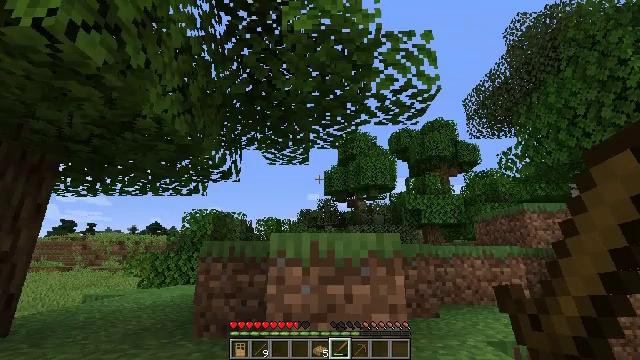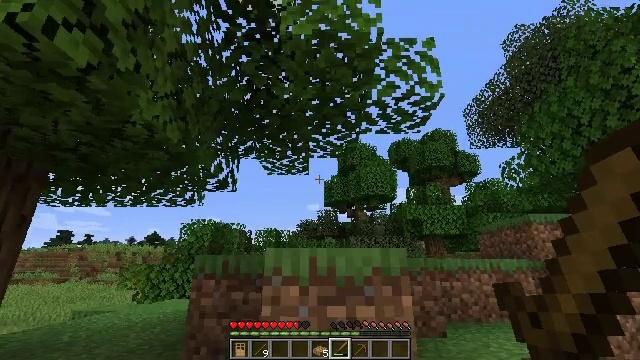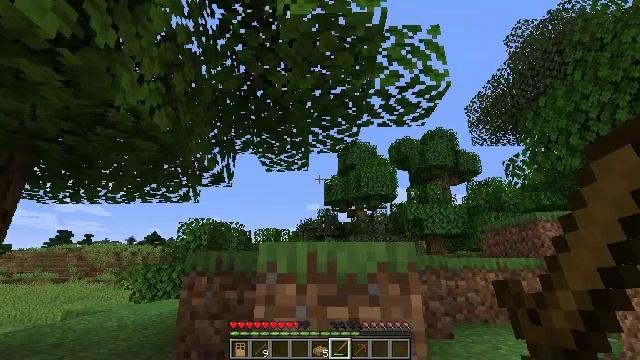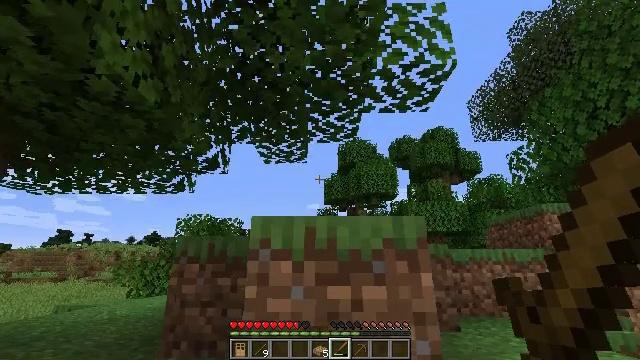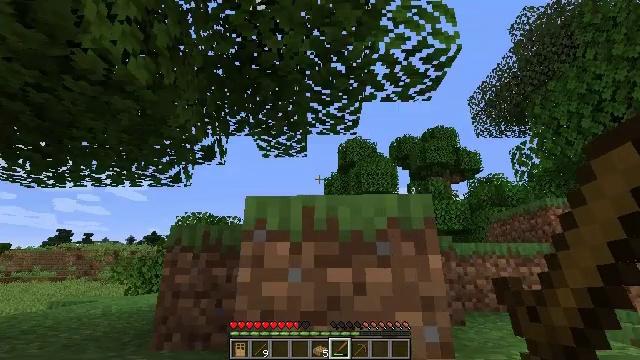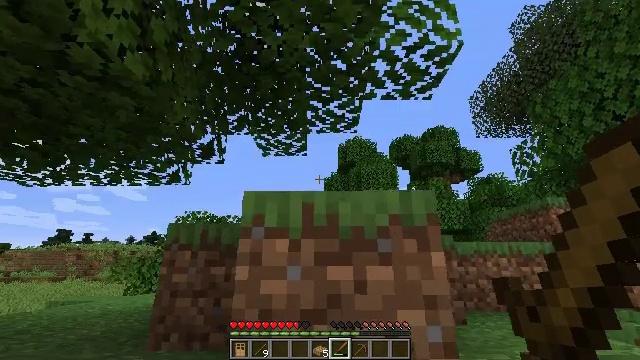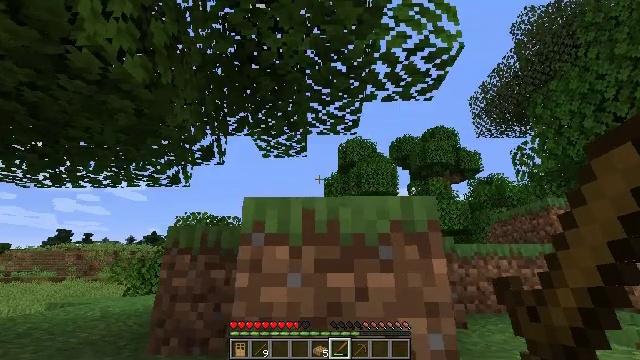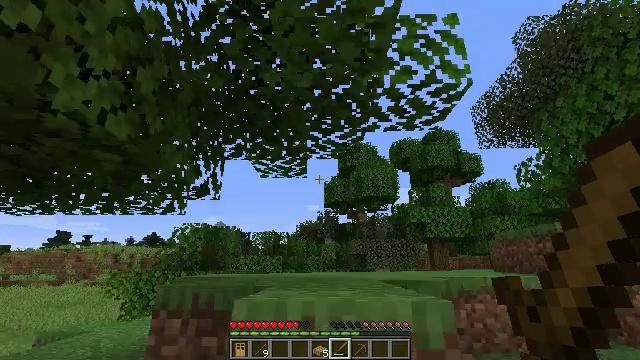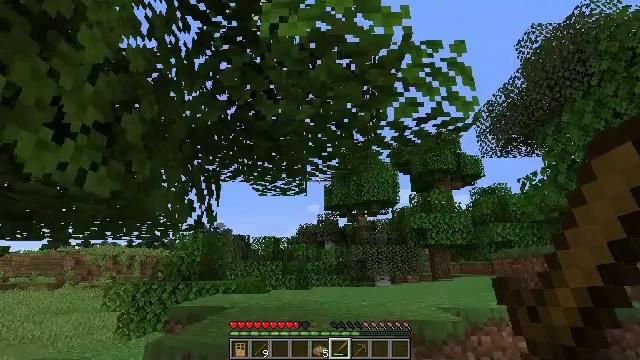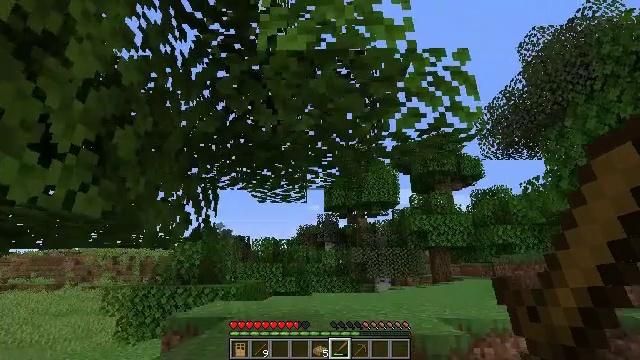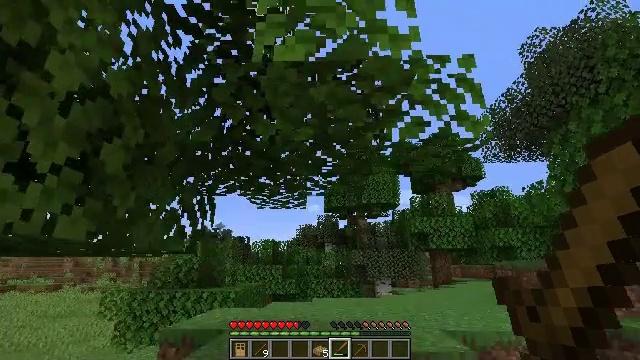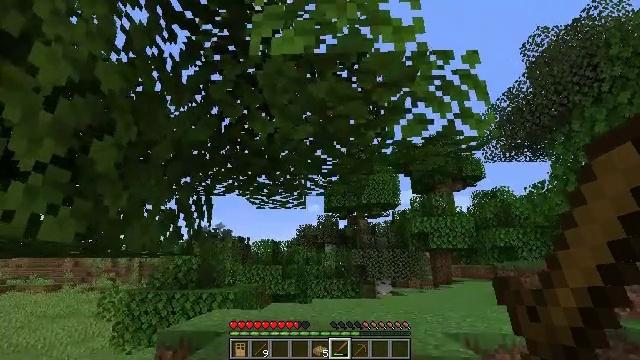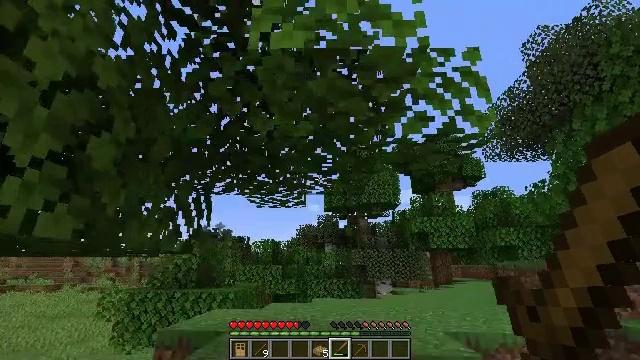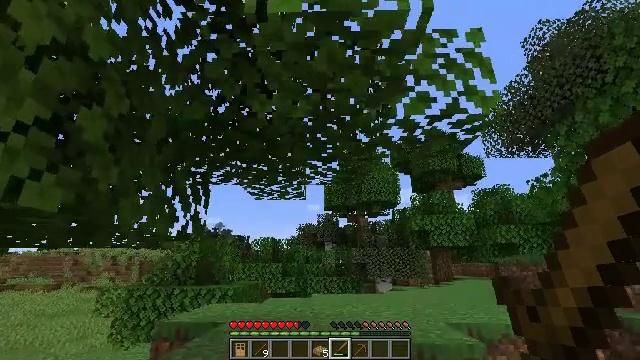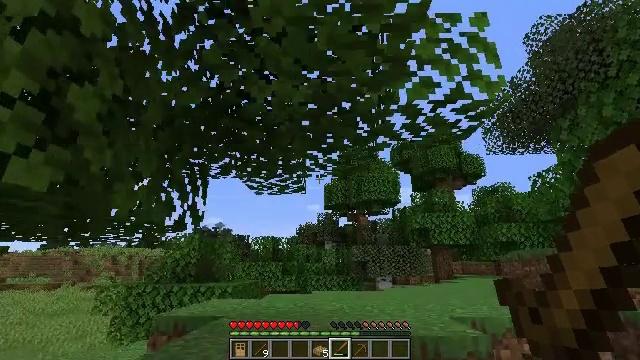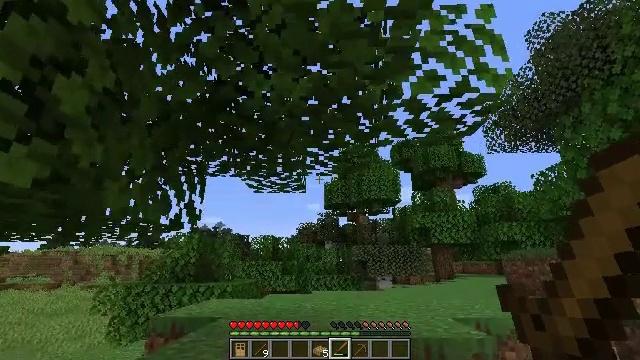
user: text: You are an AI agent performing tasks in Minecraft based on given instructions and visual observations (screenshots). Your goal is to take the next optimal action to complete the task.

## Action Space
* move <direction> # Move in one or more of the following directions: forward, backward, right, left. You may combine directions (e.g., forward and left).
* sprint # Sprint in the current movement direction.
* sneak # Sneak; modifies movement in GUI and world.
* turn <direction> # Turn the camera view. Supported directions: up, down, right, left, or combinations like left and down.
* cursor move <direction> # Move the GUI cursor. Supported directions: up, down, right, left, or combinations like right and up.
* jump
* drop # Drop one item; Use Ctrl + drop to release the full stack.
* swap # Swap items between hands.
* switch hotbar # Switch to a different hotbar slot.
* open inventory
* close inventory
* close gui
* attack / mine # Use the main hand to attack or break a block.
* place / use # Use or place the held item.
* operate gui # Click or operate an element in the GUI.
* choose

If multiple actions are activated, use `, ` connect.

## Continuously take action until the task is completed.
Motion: motion action
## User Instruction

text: Mine oak leaves.
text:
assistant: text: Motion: move forward, turn up, jump
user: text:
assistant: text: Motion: move forward, jump
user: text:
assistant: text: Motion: move forward, jump
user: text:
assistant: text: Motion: move forward, jump
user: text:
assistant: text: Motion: move forward, jump
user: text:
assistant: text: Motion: move forward, jump
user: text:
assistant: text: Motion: move forward, jump
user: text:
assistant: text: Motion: move forward, jump
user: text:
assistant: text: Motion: move forward, jump
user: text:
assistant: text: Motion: move forward, jump
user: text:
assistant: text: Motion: move forward, jump
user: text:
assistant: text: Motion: move forward, jump
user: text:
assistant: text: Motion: move forward, jump
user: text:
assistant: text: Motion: move forward, jump
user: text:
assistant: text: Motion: move forward, jump
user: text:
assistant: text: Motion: move forward, jump
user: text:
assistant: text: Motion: move forward, jump
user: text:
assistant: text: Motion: move forward, jump
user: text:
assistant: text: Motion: move forward, jump
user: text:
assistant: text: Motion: move forward, turn up, jump
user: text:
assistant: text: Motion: move forward, turn left and up, jump
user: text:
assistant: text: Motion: move forward, turn left and up, jump
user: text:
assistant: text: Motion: move forward, turn left and up, jump
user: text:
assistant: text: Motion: turn left and up, jump
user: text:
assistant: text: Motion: turn left and up
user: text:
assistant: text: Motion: turn left and up
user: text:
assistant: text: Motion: turn left and up
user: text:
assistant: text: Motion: turn left
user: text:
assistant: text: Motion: turn left and down
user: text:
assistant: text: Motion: turn left